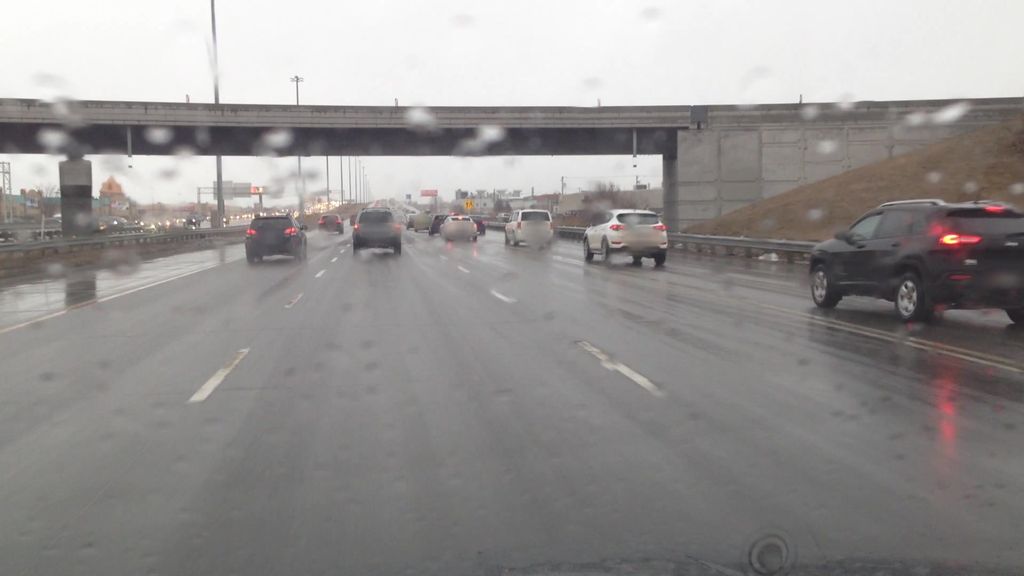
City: montreal